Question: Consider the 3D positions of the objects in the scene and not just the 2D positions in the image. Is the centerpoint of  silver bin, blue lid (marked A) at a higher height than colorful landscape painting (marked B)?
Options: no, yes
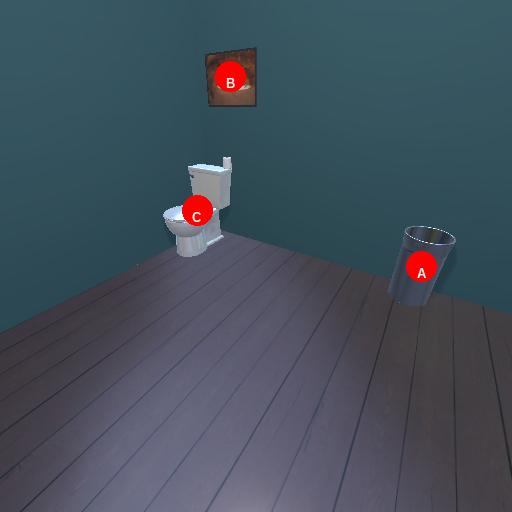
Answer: no